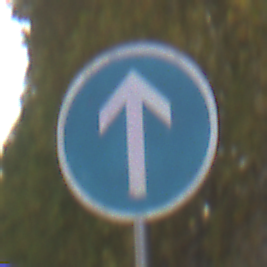
Verkehrszeichen: VorgeschriebeneFahrtrichtungGeradeaus
Umgebung: Outdoor, Suburban
Tageszeit: MorningAfternoon
Wetter: PartlyCloudy
Licht: Natural
Jahreszeit: NotSpecified
Kontrast: MediumContrast